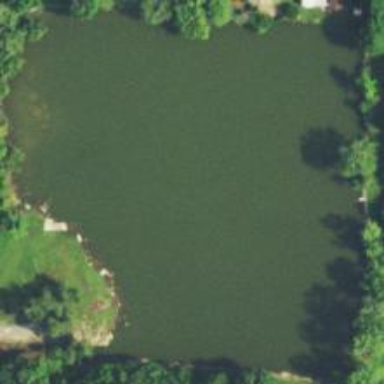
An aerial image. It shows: Peaceful pond surrounded by nature.